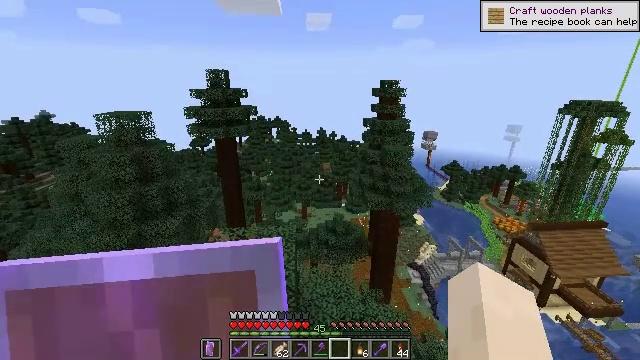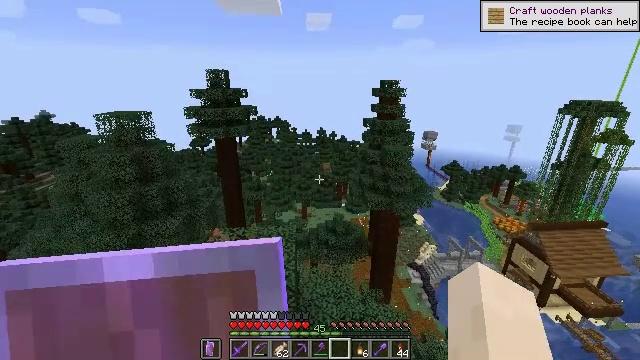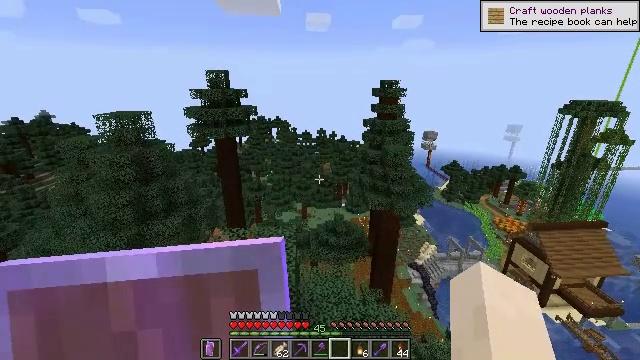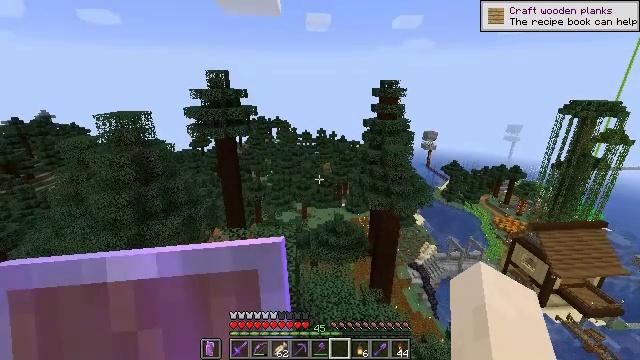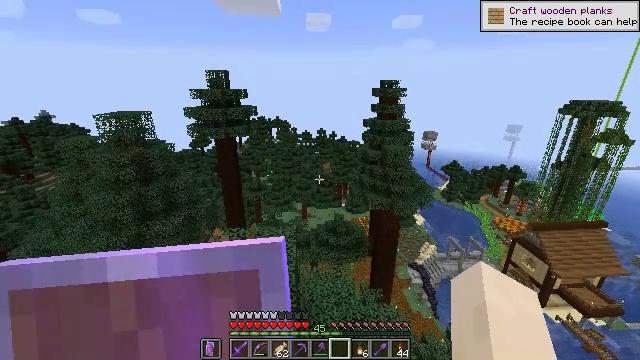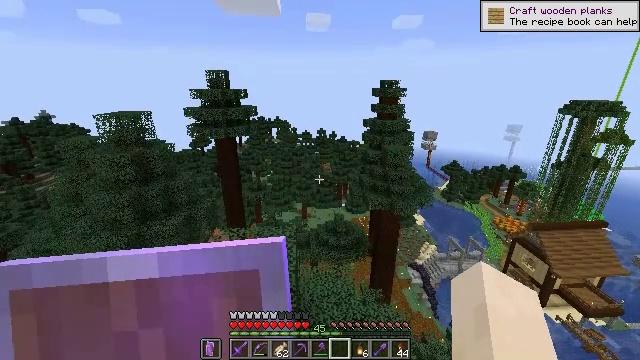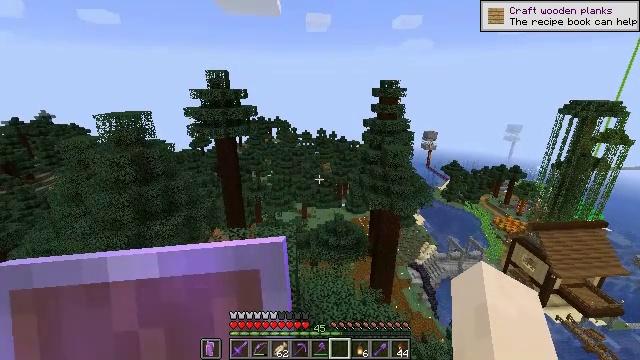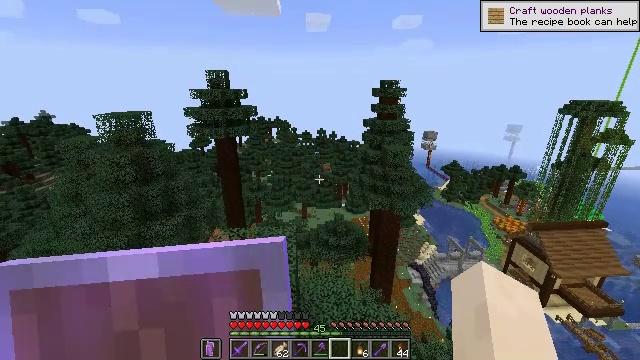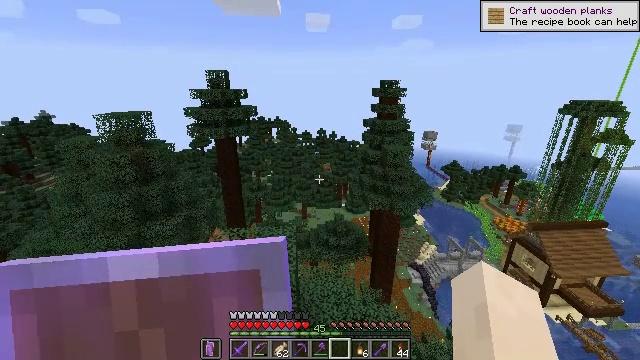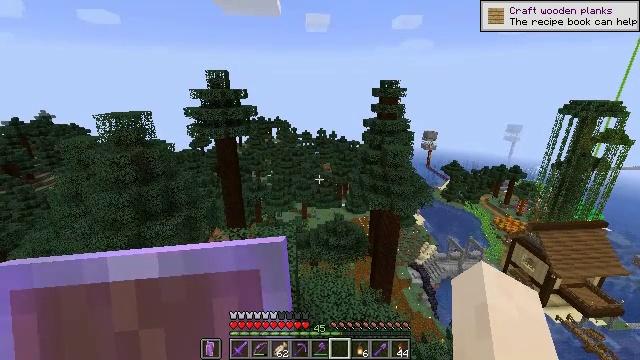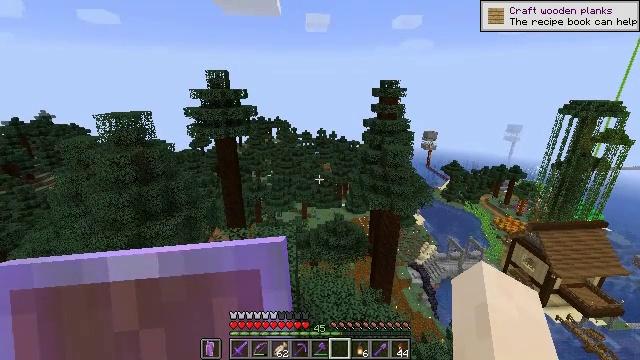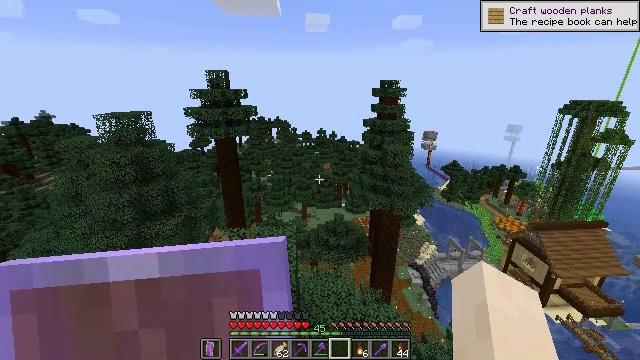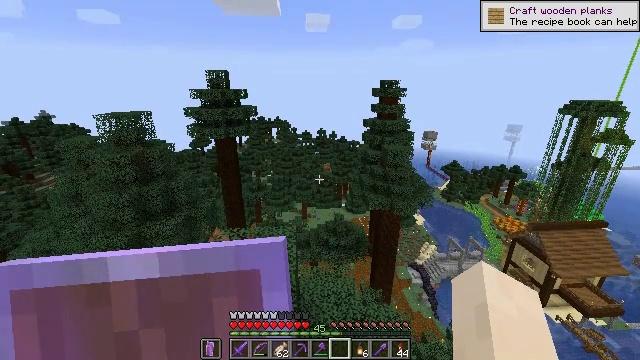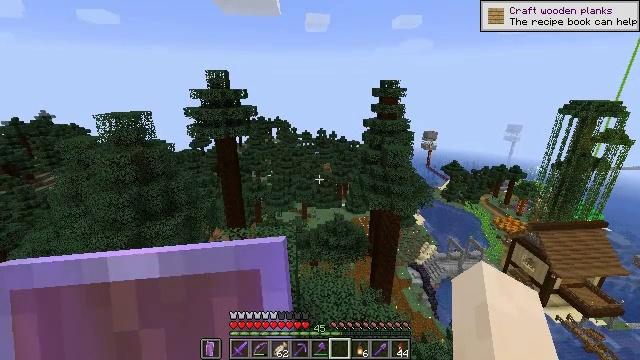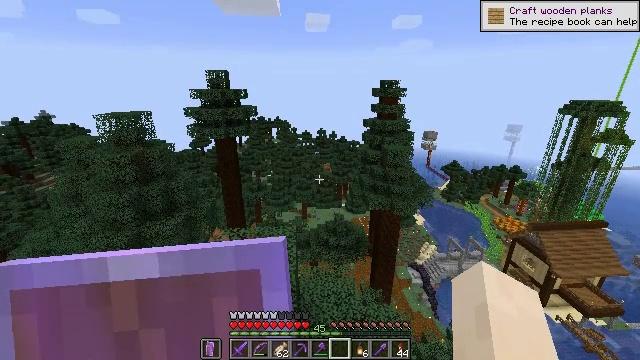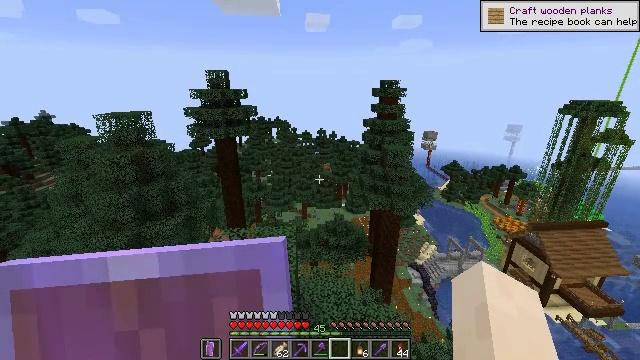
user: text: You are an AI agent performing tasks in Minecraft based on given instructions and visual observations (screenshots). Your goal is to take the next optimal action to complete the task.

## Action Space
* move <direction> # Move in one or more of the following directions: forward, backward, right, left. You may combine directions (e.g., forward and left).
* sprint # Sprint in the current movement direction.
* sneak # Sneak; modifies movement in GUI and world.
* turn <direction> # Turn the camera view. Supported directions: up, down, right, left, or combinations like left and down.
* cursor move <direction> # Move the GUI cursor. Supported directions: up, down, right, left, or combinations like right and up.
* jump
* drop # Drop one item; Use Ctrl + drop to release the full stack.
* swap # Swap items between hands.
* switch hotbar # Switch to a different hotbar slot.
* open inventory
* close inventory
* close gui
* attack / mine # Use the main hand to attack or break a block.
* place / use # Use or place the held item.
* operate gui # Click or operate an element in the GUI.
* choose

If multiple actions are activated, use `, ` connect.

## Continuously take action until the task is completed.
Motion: motion action
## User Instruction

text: Gather spruce leaves to collect foliage.
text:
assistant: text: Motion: no_op
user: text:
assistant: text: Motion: no_op
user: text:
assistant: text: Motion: no_op
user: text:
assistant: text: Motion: no_op
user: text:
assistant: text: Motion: no_op
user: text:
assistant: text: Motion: no_op
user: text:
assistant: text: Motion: no_op
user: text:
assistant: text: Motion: no_op
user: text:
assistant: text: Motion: no_op
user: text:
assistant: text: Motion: no_op
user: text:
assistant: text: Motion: no_op
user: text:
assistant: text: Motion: no_op
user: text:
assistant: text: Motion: no_op
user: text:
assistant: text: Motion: no_op
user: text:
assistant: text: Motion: no_op
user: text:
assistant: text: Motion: no_op
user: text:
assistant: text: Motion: no_op
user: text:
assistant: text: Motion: no_op
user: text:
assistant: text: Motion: no_op
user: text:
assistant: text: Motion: no_op
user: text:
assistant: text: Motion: no_op
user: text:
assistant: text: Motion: no_op
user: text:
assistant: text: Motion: no_op
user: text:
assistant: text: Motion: no_op
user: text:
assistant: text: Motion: no_op
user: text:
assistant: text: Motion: no_op
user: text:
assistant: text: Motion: no_op
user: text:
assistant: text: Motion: no_op
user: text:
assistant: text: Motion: move left
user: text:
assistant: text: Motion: no_op